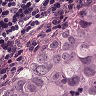
Metastatic tissue present: yes